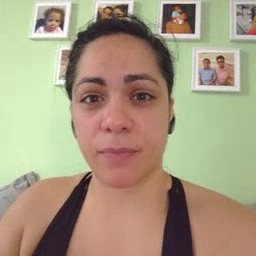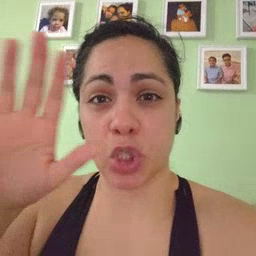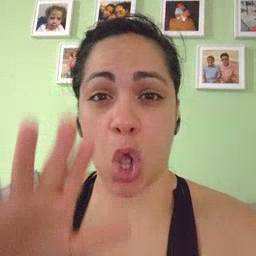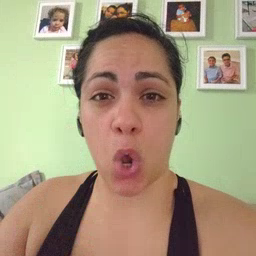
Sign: snow